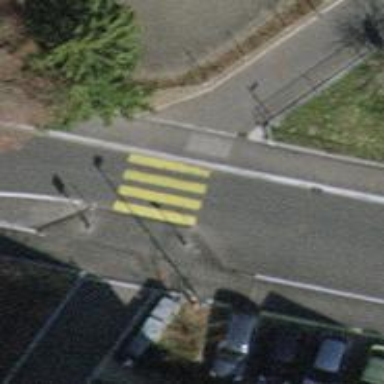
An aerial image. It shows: Marked crossing on the road.